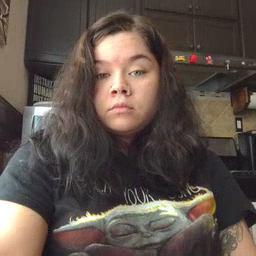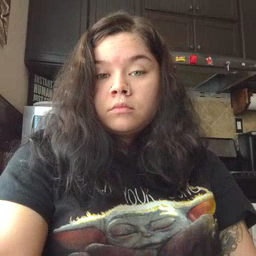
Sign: feet